Brain MRI, t1w sequence, axial 2D slice.
Patient: age 35, sex F, weight 95 kg, height 1.95 m
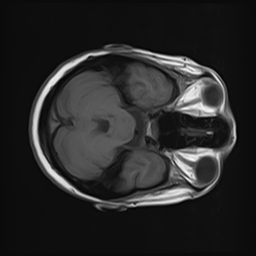